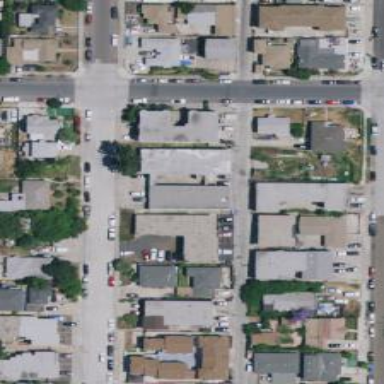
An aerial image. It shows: Alleyway designated as service road.